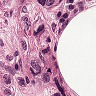
Metastatic tissue present: yes